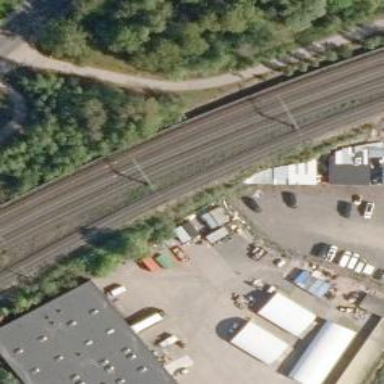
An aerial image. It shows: Railway track with continuous electrified contact lines.